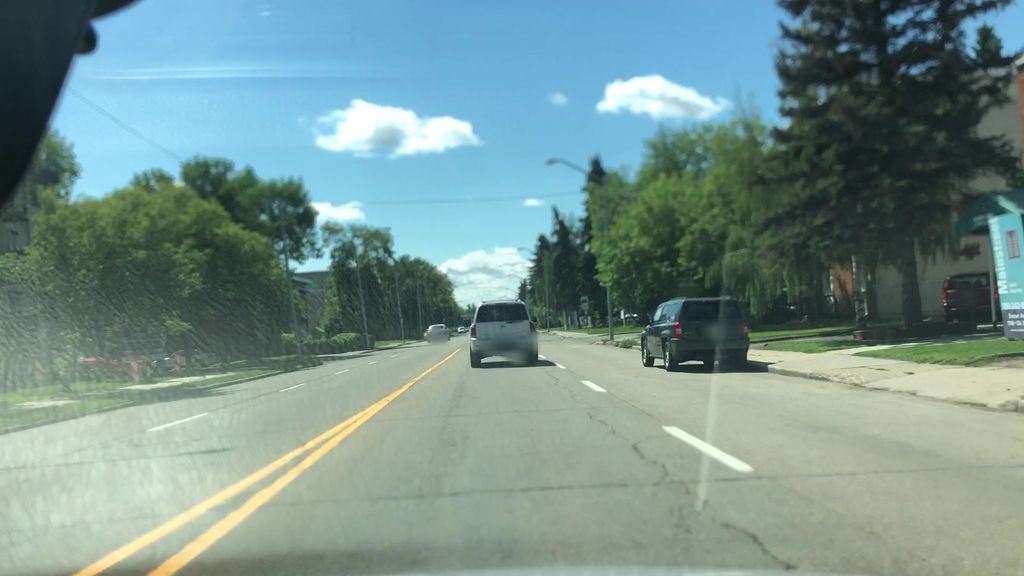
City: edmonton